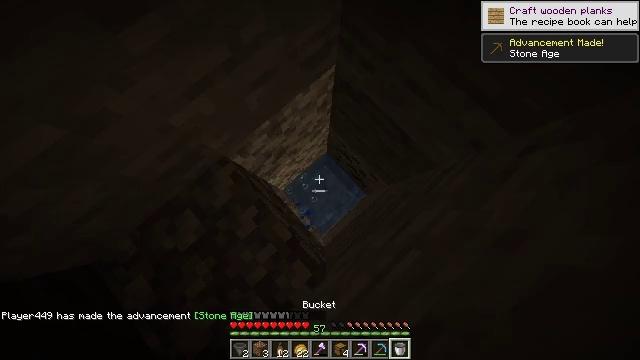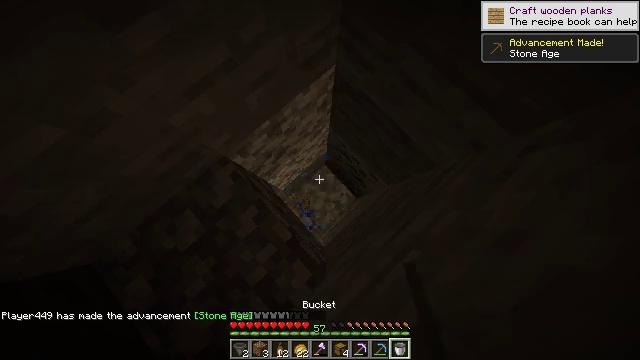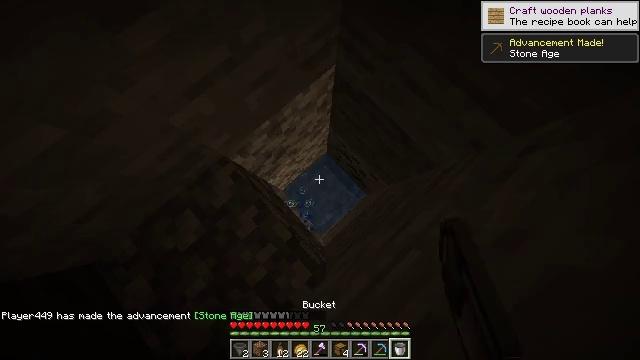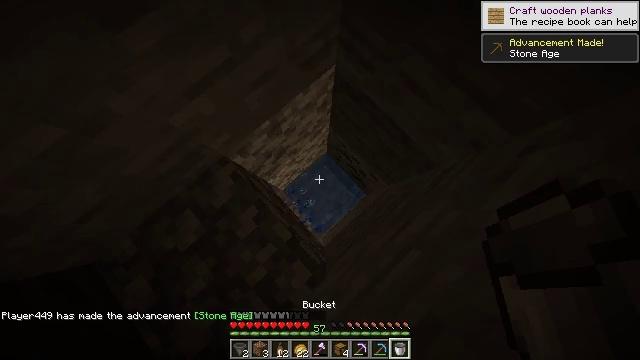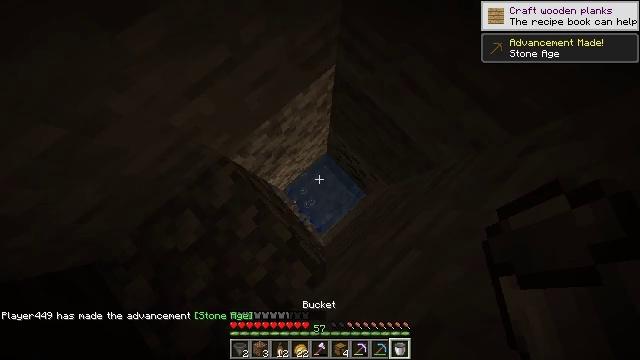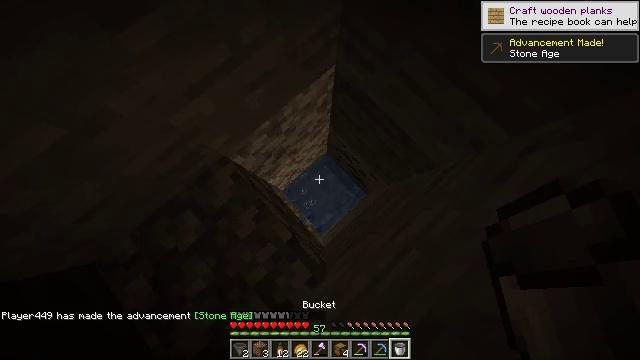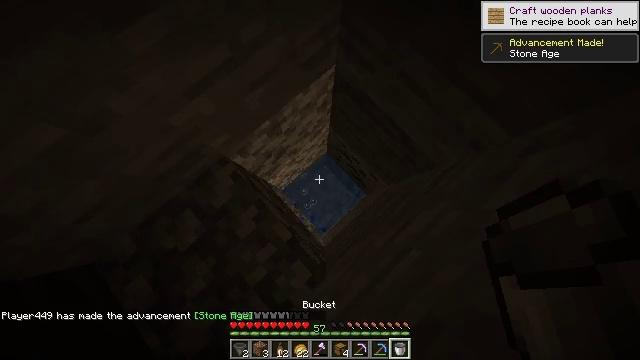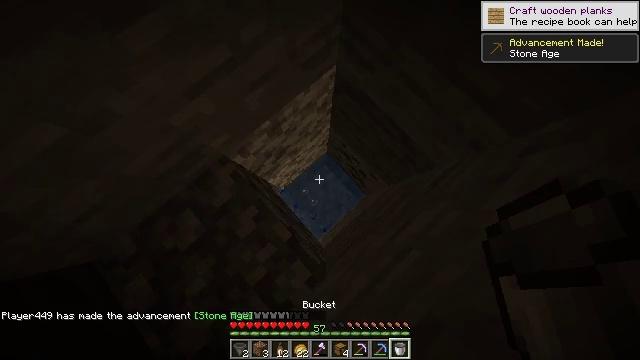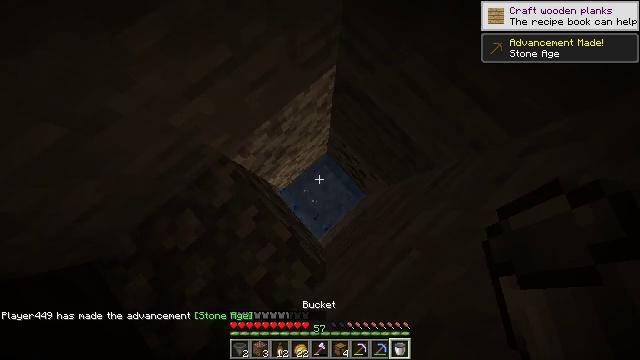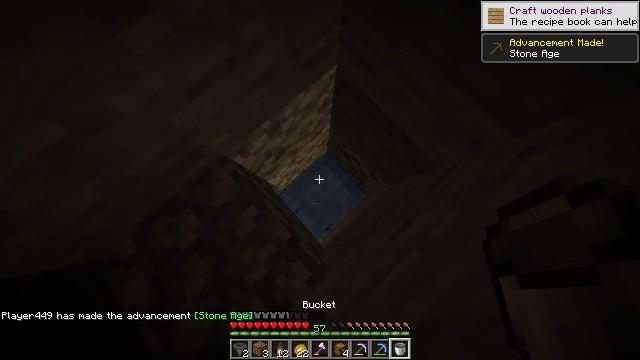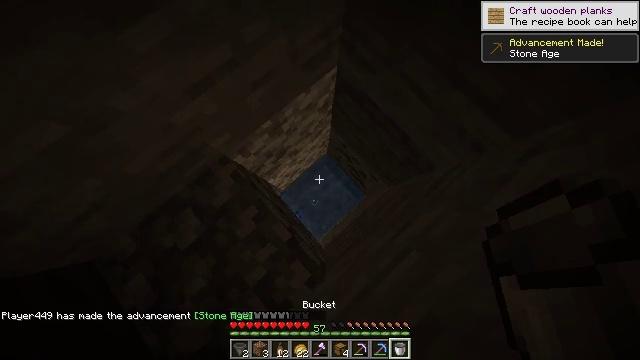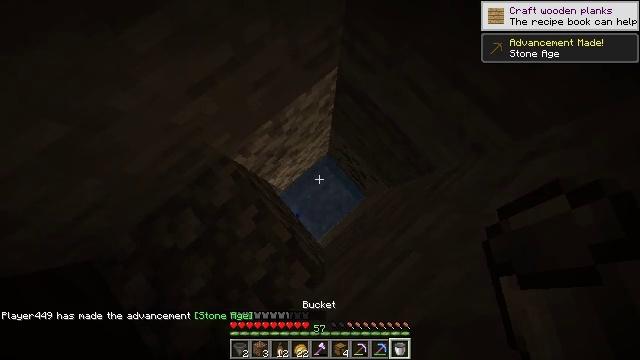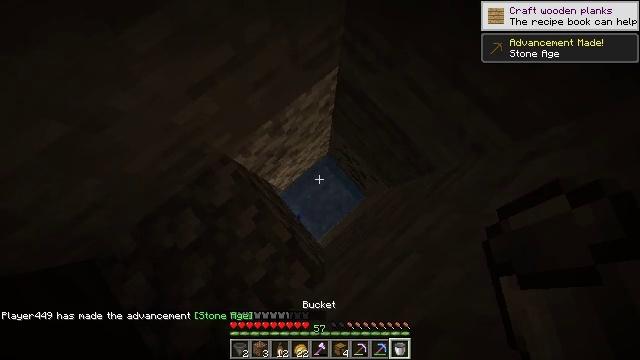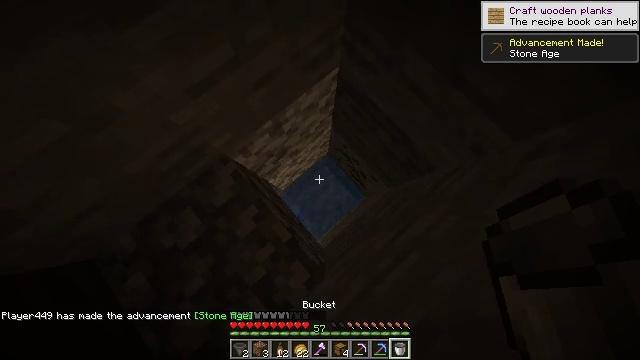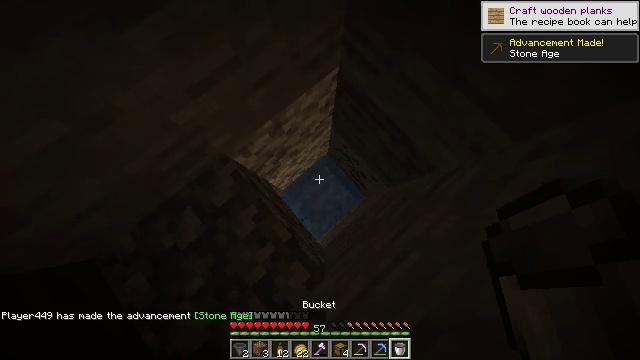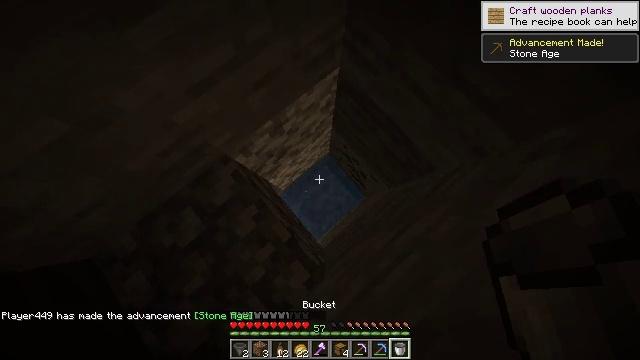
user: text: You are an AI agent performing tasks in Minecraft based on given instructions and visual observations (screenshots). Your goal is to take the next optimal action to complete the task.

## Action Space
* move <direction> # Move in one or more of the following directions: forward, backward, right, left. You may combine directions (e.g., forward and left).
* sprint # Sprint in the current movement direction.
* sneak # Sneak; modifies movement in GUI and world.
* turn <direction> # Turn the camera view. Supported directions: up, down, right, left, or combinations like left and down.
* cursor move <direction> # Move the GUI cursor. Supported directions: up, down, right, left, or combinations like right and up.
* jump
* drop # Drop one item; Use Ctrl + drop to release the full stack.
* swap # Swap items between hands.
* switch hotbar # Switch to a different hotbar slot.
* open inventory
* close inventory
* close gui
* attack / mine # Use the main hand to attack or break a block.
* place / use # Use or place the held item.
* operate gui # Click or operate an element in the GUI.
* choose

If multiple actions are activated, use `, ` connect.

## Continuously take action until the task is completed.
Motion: motion action
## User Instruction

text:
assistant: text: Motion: sneak
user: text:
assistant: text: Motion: sneak
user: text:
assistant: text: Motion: sneak
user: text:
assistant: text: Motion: sneak
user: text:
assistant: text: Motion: sneak
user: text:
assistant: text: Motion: sneak
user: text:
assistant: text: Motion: sneak
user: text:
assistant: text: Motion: sneak
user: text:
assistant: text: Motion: sneak
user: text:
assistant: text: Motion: sneak
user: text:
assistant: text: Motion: sneak
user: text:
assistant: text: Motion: sneak
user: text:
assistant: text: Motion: sneak
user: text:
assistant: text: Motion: sneak
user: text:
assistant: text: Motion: sneak
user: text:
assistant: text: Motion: sneak
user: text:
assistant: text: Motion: sneak, turn left
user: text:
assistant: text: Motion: sneak, turn left
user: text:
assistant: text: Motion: sneak
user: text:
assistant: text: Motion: sneak
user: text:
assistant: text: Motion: sneak, turn left
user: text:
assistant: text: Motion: sneak, turn left and up
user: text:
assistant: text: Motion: sneak, turn left and up
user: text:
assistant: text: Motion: sneak, turn left and up
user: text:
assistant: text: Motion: sneak, turn left and up
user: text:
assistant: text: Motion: sneak, turn left and up
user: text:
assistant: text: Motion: sneak, turn left and up
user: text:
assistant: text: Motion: sneak, turn left and up
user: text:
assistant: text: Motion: sneak, turn left and up
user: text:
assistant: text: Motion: sneak, turn left and up